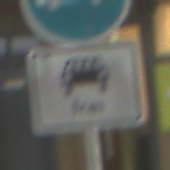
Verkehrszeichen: MehrfachbesetzePersonenkraftwagenFrei
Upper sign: Busssonderstreifen
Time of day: MorningAfternoon
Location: Roofed (Special)
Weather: NotSpecified
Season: NotSpecified
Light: Artificial